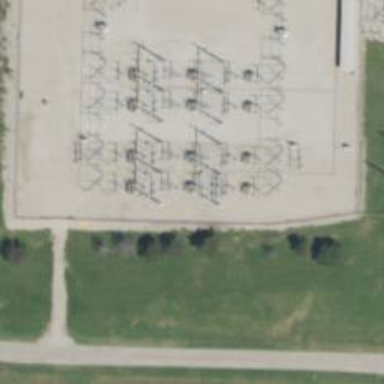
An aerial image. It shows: Switch for power supply.